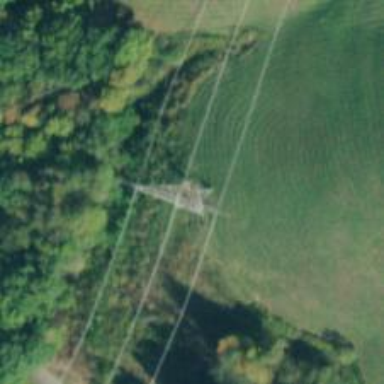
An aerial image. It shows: Lattice structure tower.